Aerial crown-view tile of a tropical tree (Barro Colorado Island, Panama), acquired 20250616:
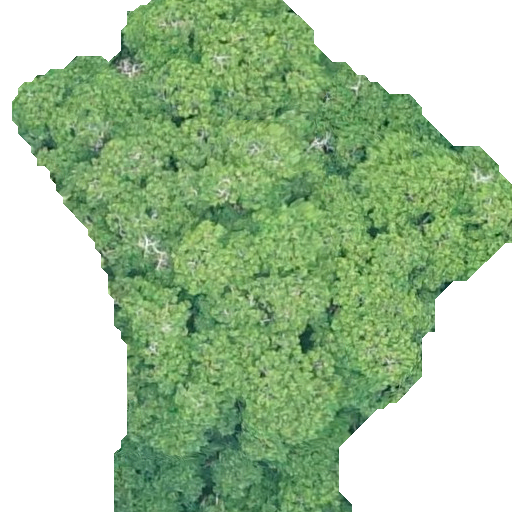
Species: Hura crepitans
GBIF accepted scientific name: Hura crepitans
Crown area: 250.558 m²